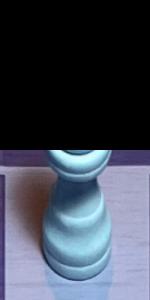
Label: Queen_White